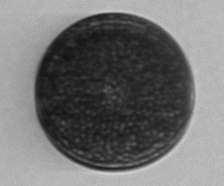
Label: Coscinodiscus